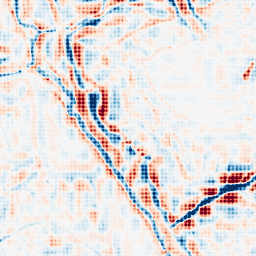
Category: wavelet
Decomposition family: wavelet_dwt
Decomposition parameters: wavelet: sym4
level: 4
Upsampling method: sinc_blackman
Upsampling parameters: scale: 4
kernel_size: 4
Upsampling scale: 4